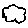
Label: cloud